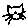
Label: cat